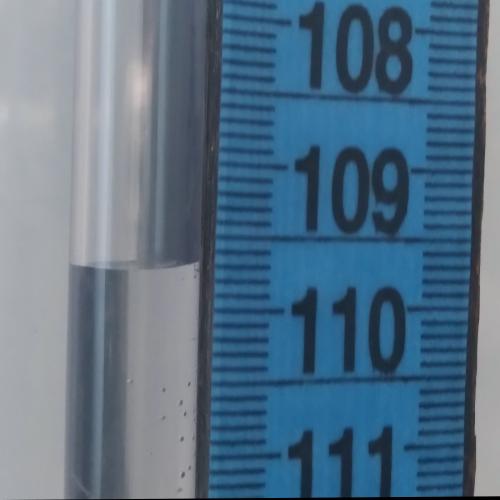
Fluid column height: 109.7 cm